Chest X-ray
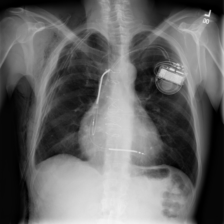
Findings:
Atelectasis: negative
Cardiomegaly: positive
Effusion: negative
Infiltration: negative
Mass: negative
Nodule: negative
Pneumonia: negative
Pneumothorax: positive
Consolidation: negative
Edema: negative
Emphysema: positive
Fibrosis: negative
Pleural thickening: negative
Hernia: negative